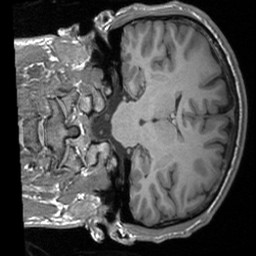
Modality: T1w
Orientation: coronal
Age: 20
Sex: male
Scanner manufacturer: siemens
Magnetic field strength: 3 T
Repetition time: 1.9 s
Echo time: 0.00226 s